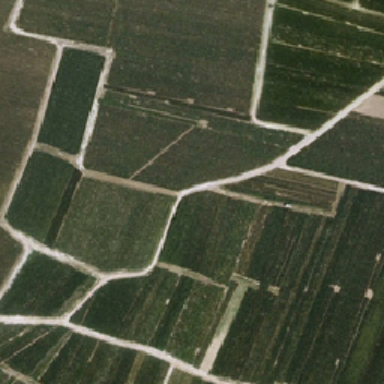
These small lands are green farmland .